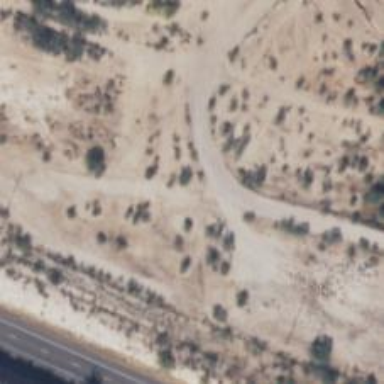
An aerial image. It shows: Track road.